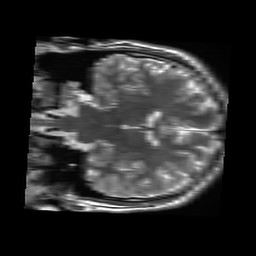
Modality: T2w
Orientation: coronal
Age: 21
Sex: male
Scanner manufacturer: ge
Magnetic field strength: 3 T
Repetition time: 5.725 s
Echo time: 0.09666 s